Для исследования внутренней структуры атомов проводится эксперимент по рассеянию Резерфорда. Схема эксперимента показана на рис. 1. Пучок $\alpha$-частиц падает на мишень (например, золотую фольгу) и рассеивается на ней. В эксперименте анализируется зависимость числа отклонённых частиц от угла отклонения.  $\alpha$-частицы образуются в результате распада радиоактивных элементов. Пусть в проводимом эксперименте покоящееся ядро полония ${}^{210}_{~~84}{\mathrm{Po}}$ распадается на ядро свинца $\mathrm{Pb}$ и $\alpha$-частицу с энергией $5.31~МэВ$.
Запишите уравнение этой реакции. Вычислите суммарную кинетическую энергию продуктов распада $E_d$. На рис. 2 показан процесс рассеяния $\alpha$-частицы. Частица массой $m$ и зарядом $2e > 0$ налетает с прицельным параметром $b$ ядро $A$ зарядом $Ze$. Ядро закреплено. Полная механическая энергия системы равна $E$. В результате рассеяния частица отклоняется на угол $\theta$.
Найдите зависимость $b(\theta)$. Для описания распределения числа рассеянных частиц по углам в физике вводится понятие $\sigma$, которое вводится как отношение числа частиц $\mathrm dN$, рассеивающихся в единицу времени $\mathrm dt$ в единичный элемент телесного угла $\mathrm d\Omega$, к плотности потока падающих частиц вдали от центра рассеивания. В осесимметричном случае (как, к примеру, в этой задаче) $\sigma$ будет зависеть только от угла рассеяния $\theta$.
Найдите зависимость $\sigma(\theta)$ (прицельный параметр $b$ не может входить в ответ). На рис. 3 показана экспериментальная зависимость числа рассеянных под углом $\theta=60^\circ$ частиц от их кинетической энергии. При кинетической энергии $25~МэВ$ у зависимости наблюдается излом. Рассеяние происходит на атомах золота ($Z=79$). Вам также может понадобиться численное значение $\cfrac{e^2}{4\pi\varepsilon_0}=1.44~фм\cdot МэВ$.  Рис. 3
Объясните причину возникновения излома. Рассчитайте минимальное расстояние $r_{\min}$ между $\alpha$-частицей и ядром золота в точке излома. Схема эксперимента, показанная на рис. 1, не позволяет достичь угла рассеяния $180^\circ$ из-за конечной ширины источника $\alpha$-частиц и регистрирующего оборудования.
Предложите модификацию установки, которая бы позволила достичь угла рассеяния $180^\circ$. Приведите в ответе схему установки.
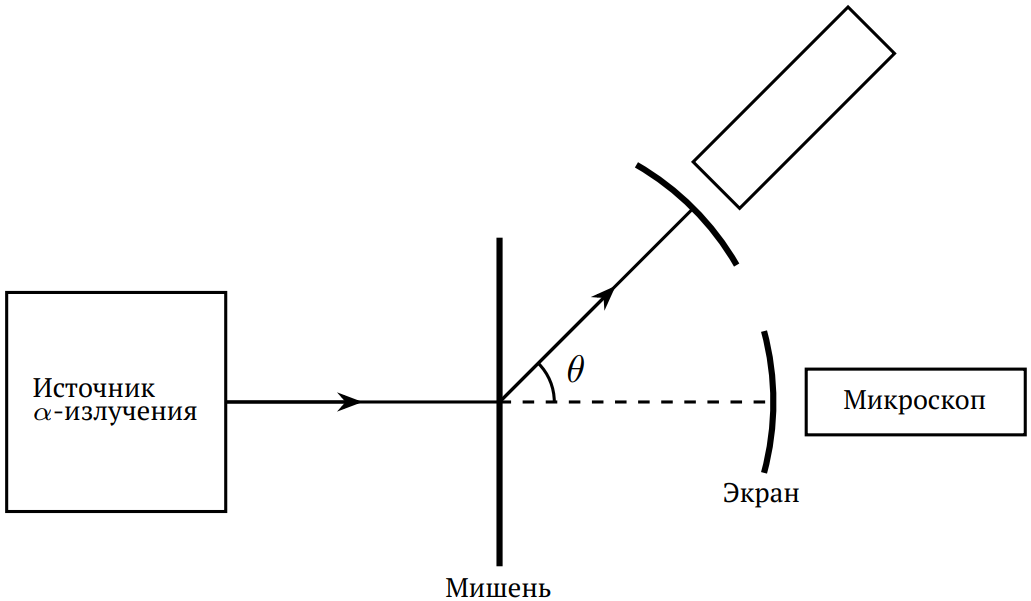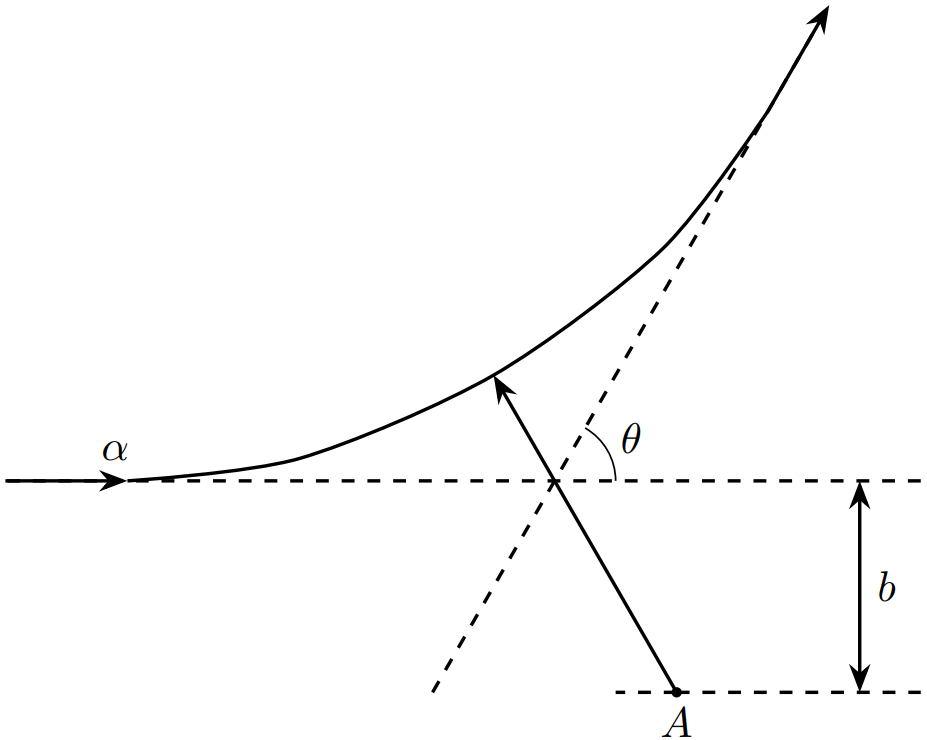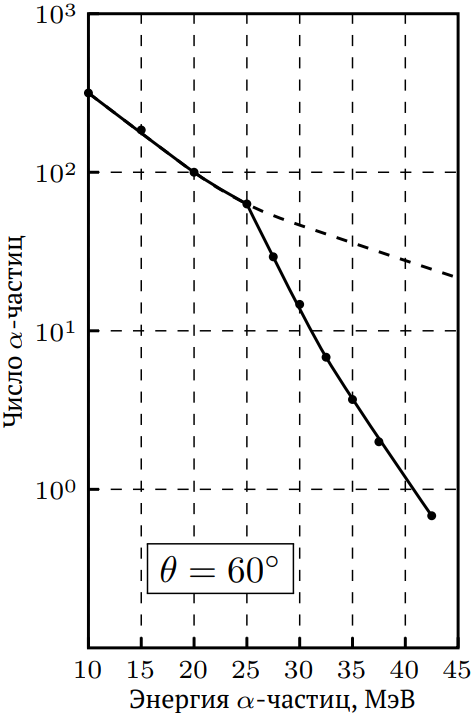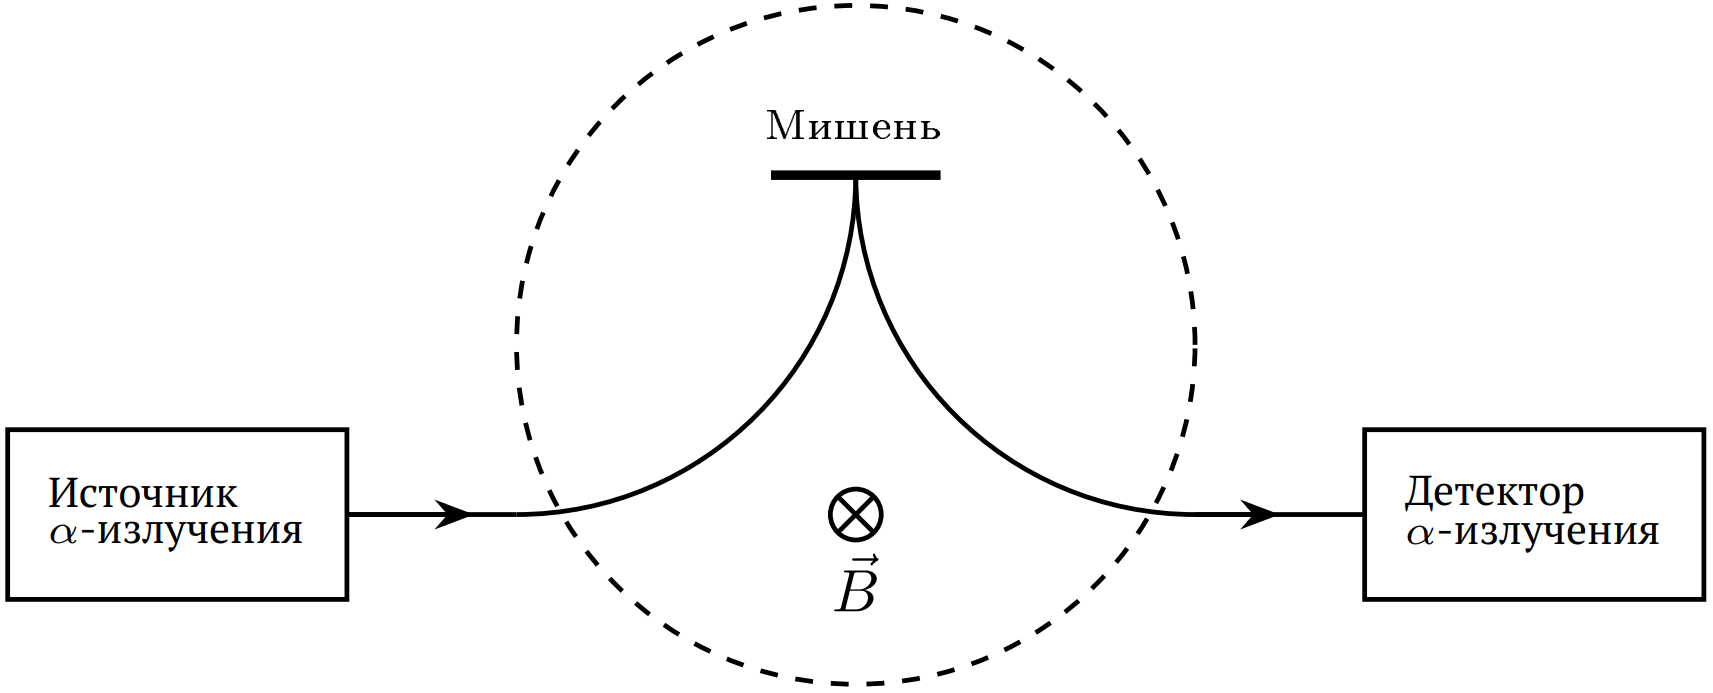
Запишите уравнение этой реакции. Вычислите суммарную кинетическую энергию продуктов распада $E_d$.
Решение: Распад с большой точностью нерелятивистский. Поскольку атом полония изначально покоился, скорости атома свинца ($V$) и $\alpha$-частицы $(v)$ после распада будут связаны соотношением:\[V=\frac{m_\alpha v}{M_{\mathrm{Pb}}}=\frac{4v}{A-4},\]где $A$ — массовое число атома полония. Суммарная кинетическая энергия:\[E_d=\frac{1}{2}M_{\mathrm{Pb}}V^2+\frac{1}{2}m_\alpha v^2=\frac{A}{A-4}\cdot\frac{1}{2}m_\alpha v^2=\frac{A}{A-4}E_\alpha\implies\]
Ответ: \[{}^{210}_{~~84}\mathrm {Po}\to{}^{206}_{~~82}\mathrm {Pb}+{}^{4}_{2}\mathrm {He}\]  Распад с большой точностью нерелятивистский. Поскольку атом полония изначально покоился, скорости атома свинца ($V$) и $\alpha$-частицы $(v)$ после распада будут связаны соотношением:\[V=\frac{m_\alpha v}{M_{\mathrm{Pb}}}=\frac{4v}{A-4},\]где $A$ — массовое число атома полония. Суммарная кинетическая энергия:\[E_d=\frac{1}{2}M_{\mathrm{Pb}}V^2+\frac{1}{2}m_\alpha v^2=\frac{A}{A-4}\cdot\frac{1}{2}m_\alpha v^2=\frac{A}{A-4}E_\alpha\implies\]
Ответ: \[E_d=5.41~МэВ\]

Найдите зависимость $b(\theta)$.
Решение: Законы сохранения энергии и момента импульса имеют вид:\[\begin{cases}E=\cfrac{1}{4\pi\varepsilon_0}\cfrac{Ze\cdot2e}{r}+\cfrac{1}{2}m\big(\dot r^2+r^2\dot\varphi^2\big)=\cfrac{1}{2}mv_0^2\\L=mr^2\dot\varphi=mv_0b\end{cases}\]$\dot r$ можно переписать в виде:\[\dot r=\frac{\mathrm dr}{\mathrm dt}=\frac{\mathrm dr}{\mathrm d\varphi}\frac{\mathrm d\varphi}{\mathrm dt}=\frac{\mathrm dr}{\mathrm dt}\dot{\varphi}\implies\cfrac{2mE}{L^2}=\cfrac{4Ze^2m}{4\pi\varepsilon_0L^2}\cfrac{1}{r}+\cfrac{1}{r^2}+\cfrac{1}{r^4}\left(\cfrac{\mathrm dr}{\mathrm d\varphi}\right)^2.\]Поскольку $\cfrac{\mathrm d}{\mathrm d\varphi}\cfrac{1}{r}=-\cfrac{1}{r^2}\cfrac{\mathrm dr}{\mathrm d\varphi}$, предыдущее уравнение удобно переписать в терминах величины $\rho\equiv r^{-1}$ как\[\cfrac{\mathrm d^2\rho}{\mathrm d\varphi^2}+\rho=\frac{-2Ze^2}{4\pi\varepsilon_0mv_0^2b^2}\implies r^{-1}=\frac{-2Ze^2}{4\pi\varepsilon_0mv_0^2b^2}(1+\cos\varphi)+\cfrac{1}{b}\sin\varphi.\]Чтобы связать это уравнение с углом отклонения частицы, заметим, что при $r^{-1}\to0$, $\varphi=\pi-\theta$. Отсюда:\[\frac{1-\cos\theta}{\sin\theta}=\operatorname{tg}\cfrac{\theta}{2}=-\cfrac{1}{b\cdot\frac{-2Ze^2}{4\pi\varepsilon_0mv_0^2b^2}}\implies\]
Ответ: \[b=\cfrac{Ze^2}{4\pi\varepsilon_0E}\operatorname{ctg}\cfrac{\theta}{2}\]

Найдите зависимость $\sigma(\theta)$ (прицельный параметр $b$ не может входить в ответ).
Решение: По определению\[\sigma=\frac{\mathrm dS}{\mathrm d\Omega}=\frac{2\pi b~|\mathrm db|}{2\pi\sin\theta~\mathrm d\theta}.\]Подставляя результат предыдущего пункта, получим:\[\sigma=\frac{\frac{\pi}{4}\left(\frac{2Ze^2}{4\pi\varepsilon_0E}\right)^2\frac{\cos\frac{\theta}{2}}{\sin^3\frac{\theta}{2}}~\mathrm d\theta}{2\pi\sin\theta~\mathrm d\theta}=\left(\frac{2Ze^2}{4\pi\varepsilon_0E}\right)^2\frac{1}{16\sin^4\frac{\theta}{2}}\implies\]
Ответ: \[\sigma(\theta)=\left(\frac{Ze^2}{8\pi\varepsilon_0E\sin^2\frac{\theta}{2}}\right)^2\]

Объясните причину возникновения излома. Рассчитайте минимальное расстояние $r_{\min}$ между $\alpha$-частицей и ядром золота в точке излома.
Решение: Чтобы найти минимальное расстояние между $\alpha$-частицей и ядром, вновь запишем законы сохранения момента импульса и энергии:\[\begin{cases}mv_0b=mv'r_{\min}\\\cfrac{1}{2}mv_0^2=\cfrac{1}{2}mv^{\prime2}+\cfrac{2Ze^2}{4\pi\varepsilon_0r_{\min}}\end{cases}\implies\] Подставляя числа ($E=25~МэВ$, $\theta=60^\circ$, $Z=79$), получим:
Ответ: Излом возникает, поскольку при больших энергия $\alpha$-частица приближается к ядру на расстояние, на котором между ними возможно не только электромагнитное, но и сильное ядерное взаимодействие. Из-за этого формула, полученная в предыдущем пункте, перестаёт работать.  Чтобы найти минимальное расстояние между $\alpha$-частицей и ядром, вновь запишем законы сохранения момента импульса и энергии:\[\begin{cases}mv_0b=mv'r_{\min}\\\cfrac{1}{2}mv_0^2=\cfrac{1}{2}mv^{\prime2}+\cfrac{2Ze^2}{4\pi\varepsilon_0r_{\min}}\end{cases}\implies\]
Ответ: \[r_{\min}=\cfrac{Ze^2}{4\pi\varepsilon_0E}\left(1+\cfrac{1}{\sin\frac{\theta}{2}}\right)\]  Подставляя числа ($E=25~МэВ$, $\theta=60^\circ$, $Z=79$), получим:
Ответ: \[r_{\min}=13.65~фм\]

Предложите модификацию установки, которая бы позволила достичь угла рассеяния $180^\circ$. Приведите в ответе схему установки.
Решение: Поскольку $\alpha$-частицы заряжены, они будут отклоняться при движении в магнитном поле. Если расположить мишень в области сильного магнитного поля, то $\alpha$-частицы смогут рассеиваться на $180^\circ$ и попадать в детектор, не сталкиваясь с другими препятствиями.
Темы:
T, Механика, Китайские, ЗСМИ, Столкновения